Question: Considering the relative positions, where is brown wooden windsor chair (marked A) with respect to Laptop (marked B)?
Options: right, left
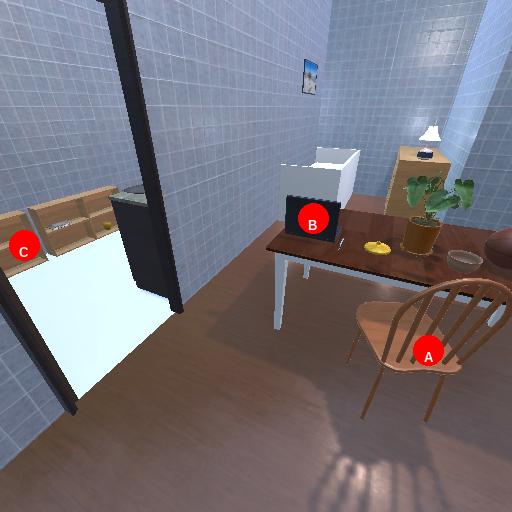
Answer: right